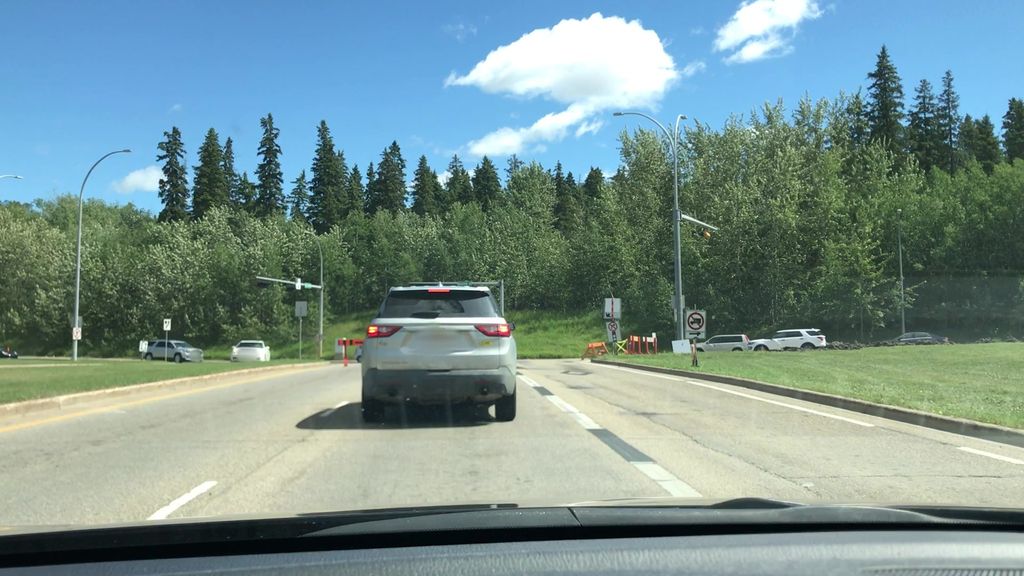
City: edmonton